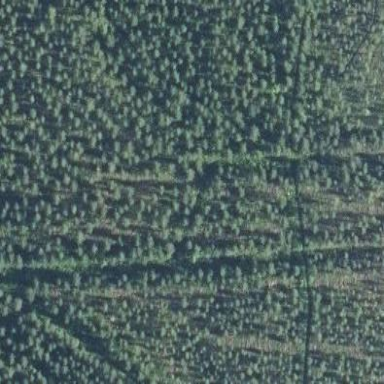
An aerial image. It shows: Forest area.